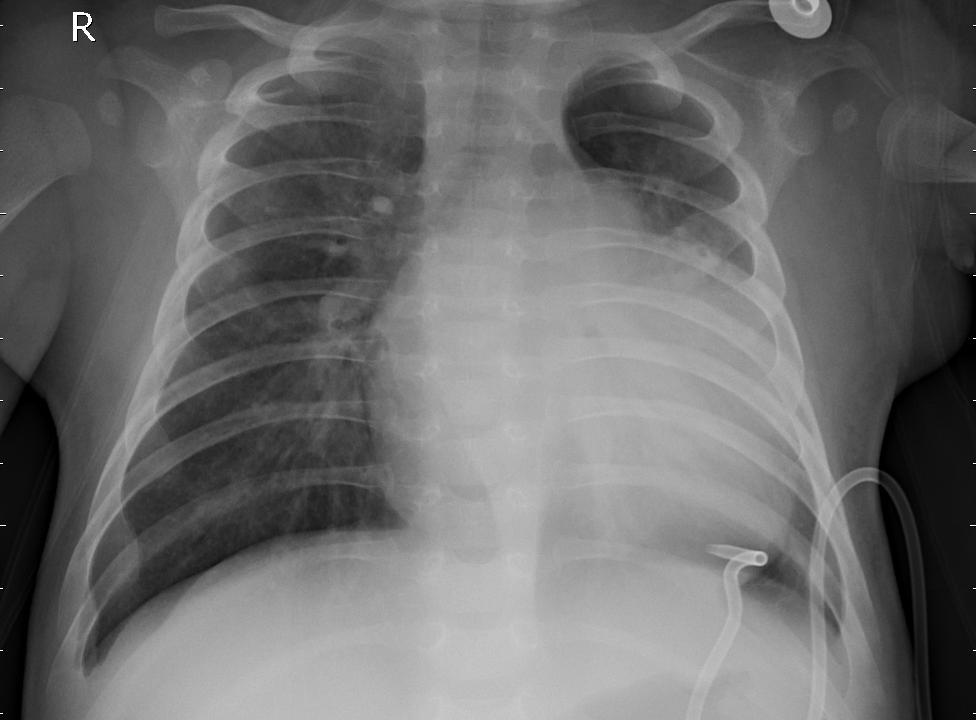
Diagnosis: PNEUMONIA